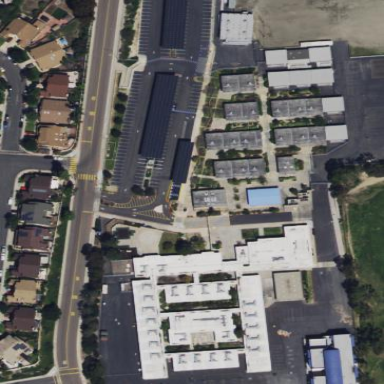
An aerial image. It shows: School.